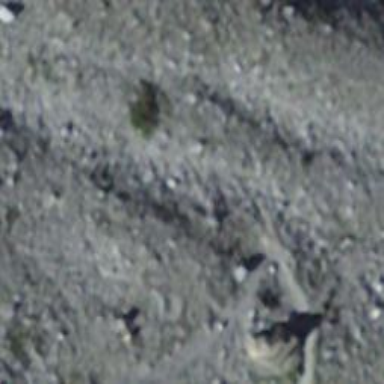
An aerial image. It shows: Unpaved path.